Question: I have a win form with lot of controls:

I want to know when user enters 'txt2' exactly after he entered 'txt1'. In other words when user is in 'txt2' I want to know was previous control 'txt1' or not.
What is the best way to such thing?
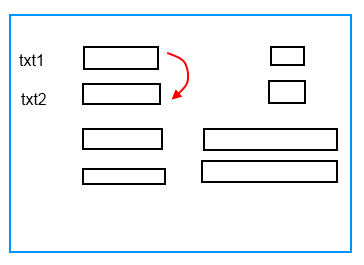
Answer: You could just keep a module-level variable of the type Control that stores the last control to receive focus. Since you need to keep track of each control which receives focus, each control needs to subscribe to a common event handler for the Enter event. In that event you will assign the control that has been entered to the module-level variable, but before that you can test for the jump between 'txt1' and 'txt2'.